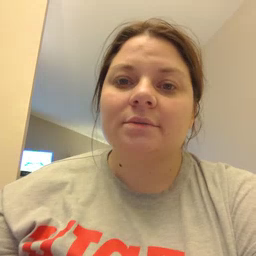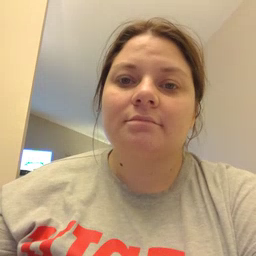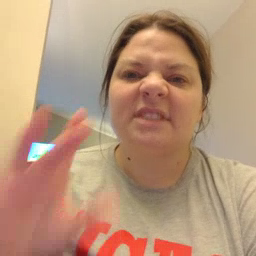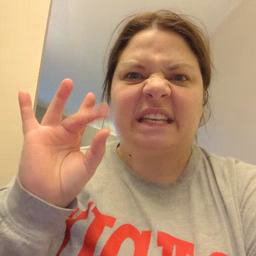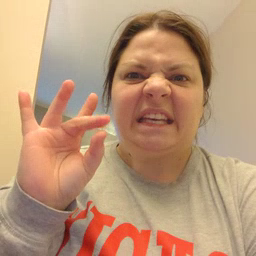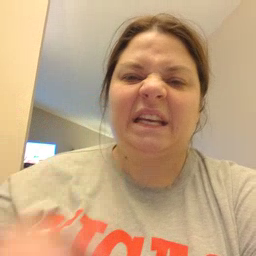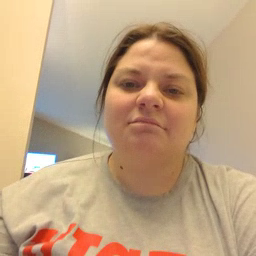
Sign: sticky